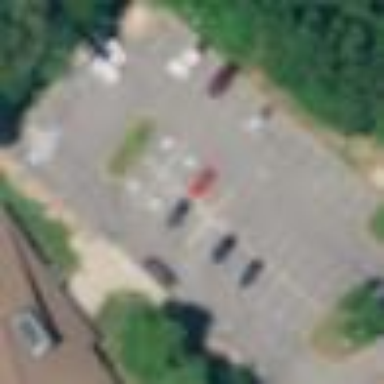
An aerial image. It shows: Parking area with surface.